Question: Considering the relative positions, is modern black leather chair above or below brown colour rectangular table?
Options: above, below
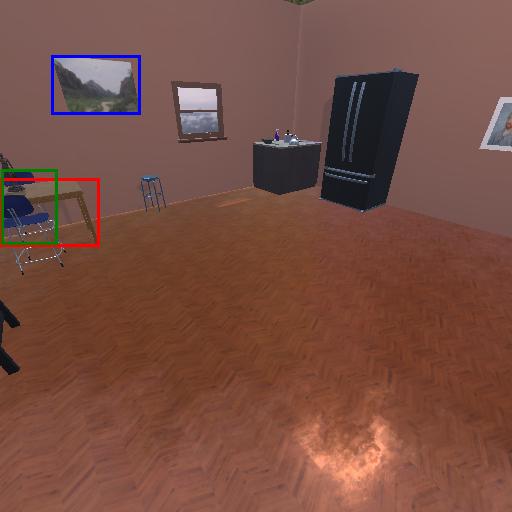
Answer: above